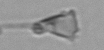
Label: Asterionellopsis_glacialis